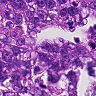
Metastatic tissue present: yes